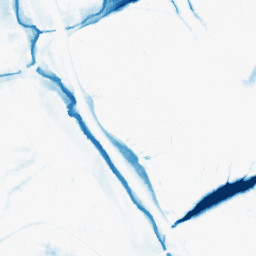
Category: morphological
Decomposition family: morphological_ellipse
Decomposition parameters: operation: closing
width: 30
height: 20
Upsampling method: regularized
Upsampling parameters: scale: 4
lambda_reg: 0.01
Upsampling scale: 4